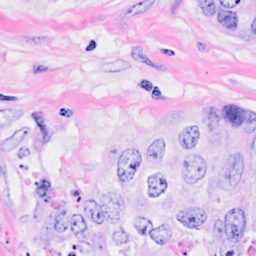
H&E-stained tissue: Breast